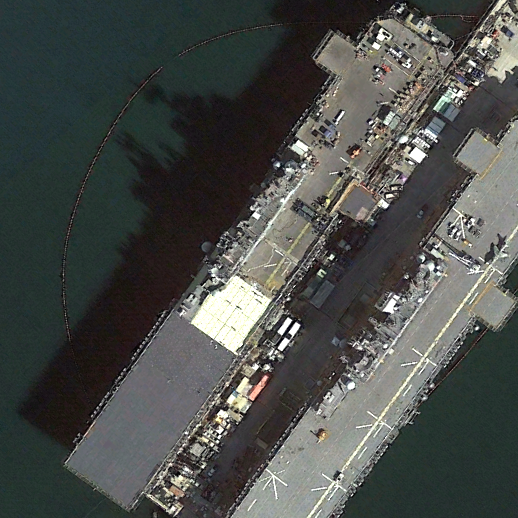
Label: assault